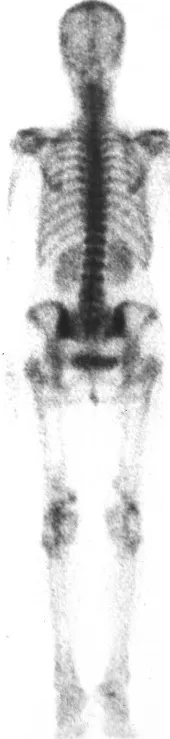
Bone scintigram shows increased uptake of 99 mTc-methylene diphosphate in the calcified femoral arteries and on the anterior surface of the neck.
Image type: radiology (scintigraphy)